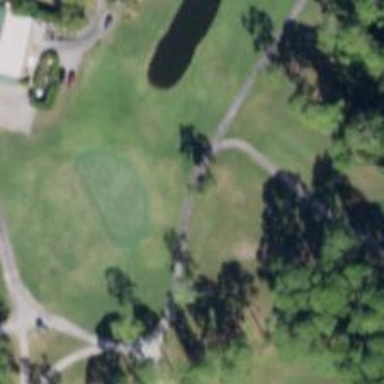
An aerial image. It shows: Service road used as golf cart path.